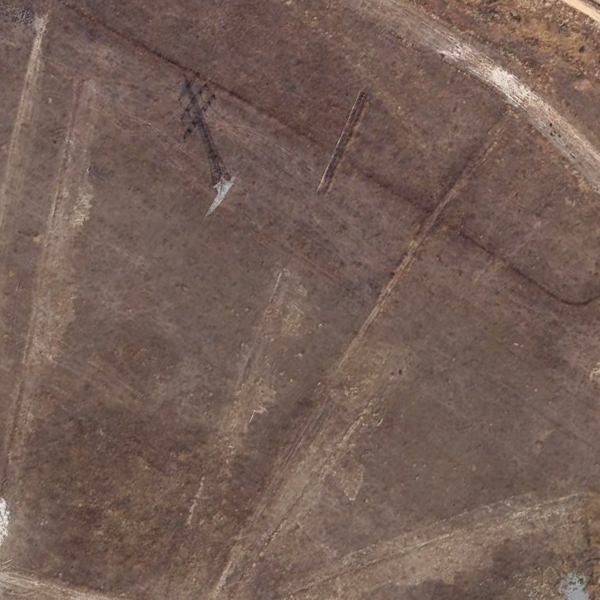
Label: BareLand